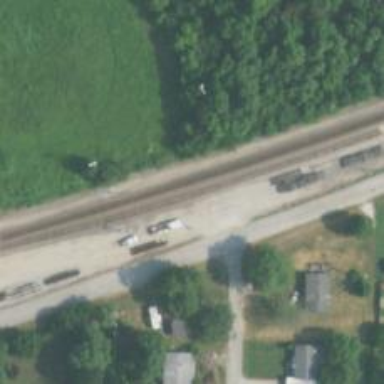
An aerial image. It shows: Railway siding with rails.